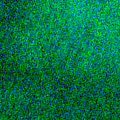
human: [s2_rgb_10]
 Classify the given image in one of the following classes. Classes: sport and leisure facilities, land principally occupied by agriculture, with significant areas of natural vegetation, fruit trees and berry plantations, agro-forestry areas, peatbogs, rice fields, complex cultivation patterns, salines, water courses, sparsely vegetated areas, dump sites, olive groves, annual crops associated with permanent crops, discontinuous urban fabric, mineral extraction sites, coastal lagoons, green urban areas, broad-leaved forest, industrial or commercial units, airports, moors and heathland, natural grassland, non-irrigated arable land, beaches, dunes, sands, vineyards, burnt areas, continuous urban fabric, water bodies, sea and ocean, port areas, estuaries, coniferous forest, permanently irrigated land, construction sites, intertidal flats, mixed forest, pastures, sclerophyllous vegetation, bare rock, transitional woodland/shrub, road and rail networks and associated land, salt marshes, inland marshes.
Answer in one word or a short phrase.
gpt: sea and ocean